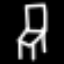
Label: chair